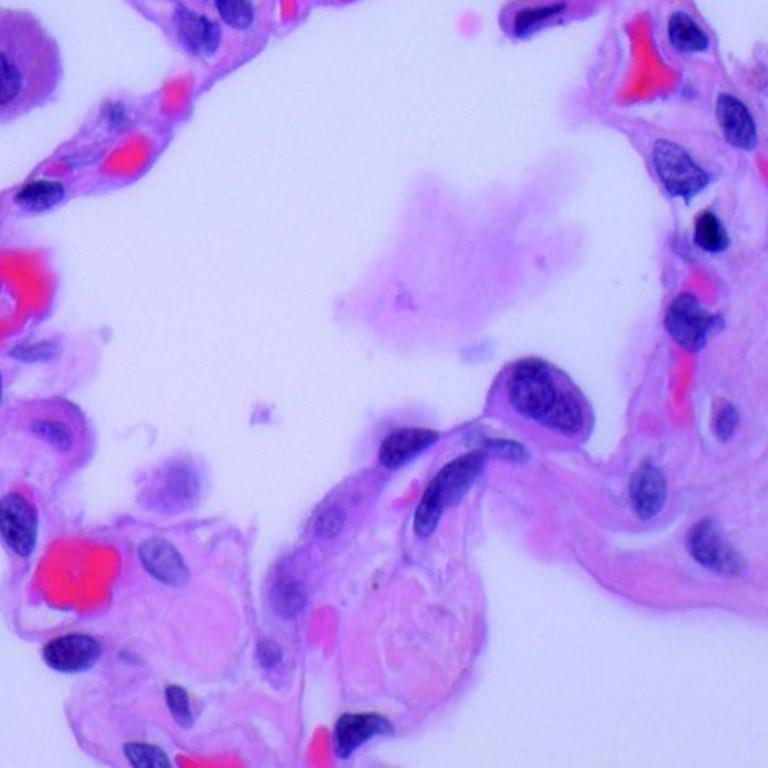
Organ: lung
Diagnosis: benign